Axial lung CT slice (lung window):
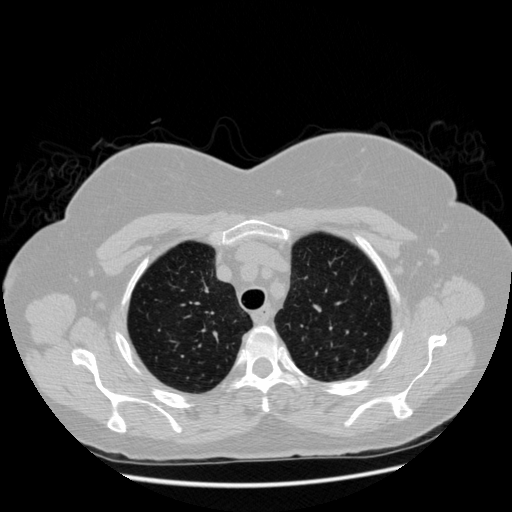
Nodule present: no